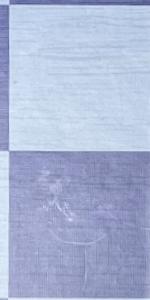
Label: Empty